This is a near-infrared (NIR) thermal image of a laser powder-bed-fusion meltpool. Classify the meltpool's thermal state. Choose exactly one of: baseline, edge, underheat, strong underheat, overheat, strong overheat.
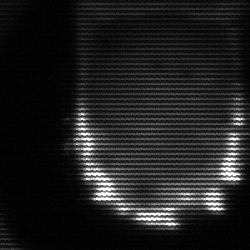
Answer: baseline